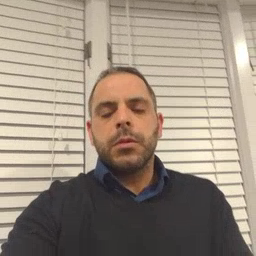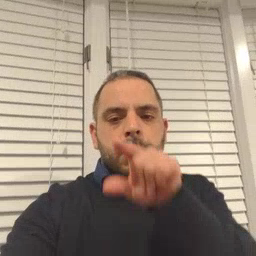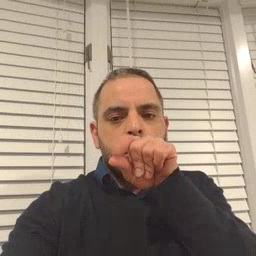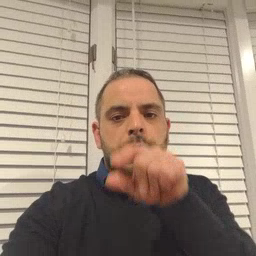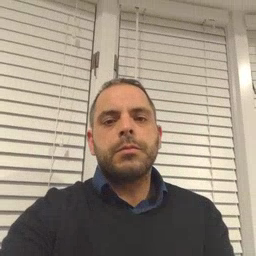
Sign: bird